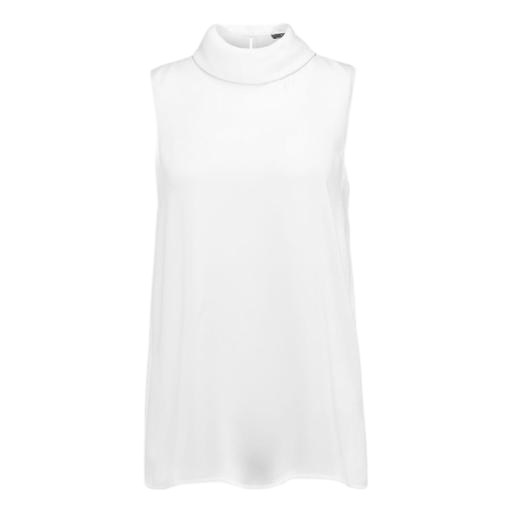
white sleeveless turtleneck top, white high-neck top, white sleeveless turtleneck, white background